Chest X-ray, PA view. Patient: 23 years old, sex M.
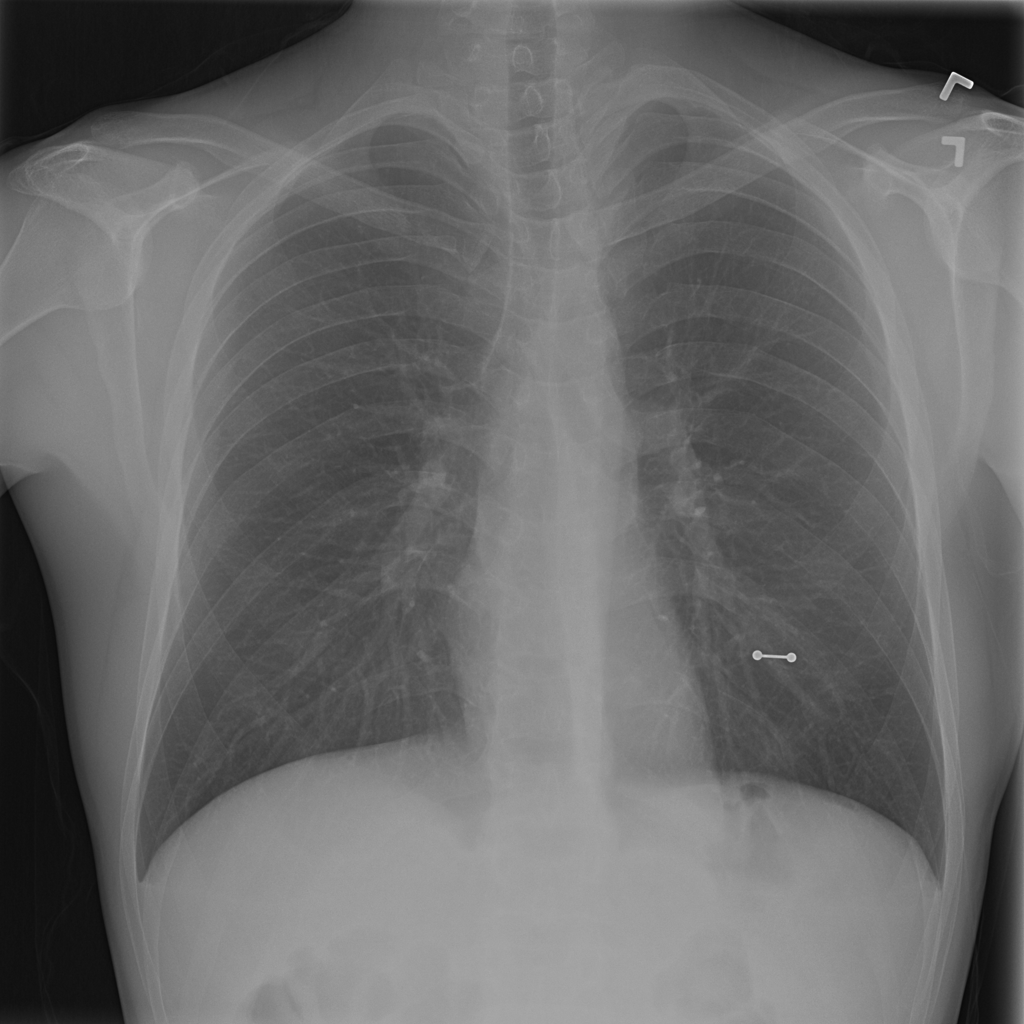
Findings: No Finding